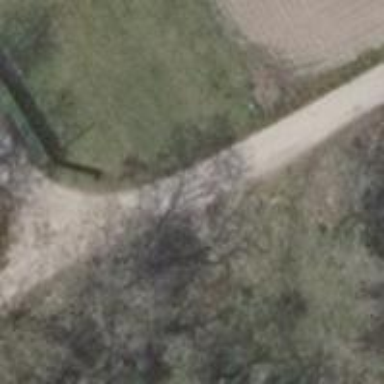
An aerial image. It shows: Gravel service road.